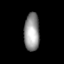
Tissue: lung
Cell type: Others
Senescence score: 0.581
Nuclear area (px): 574
Mean DAPI intensity: 148.486